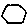
Label: hexagon